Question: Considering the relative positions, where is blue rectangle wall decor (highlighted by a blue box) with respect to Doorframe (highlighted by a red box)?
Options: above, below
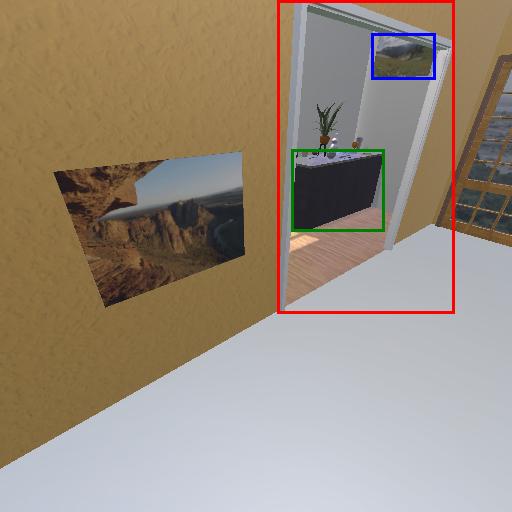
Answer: above